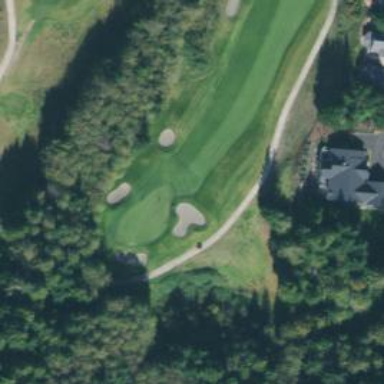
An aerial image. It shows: View of golf hole.